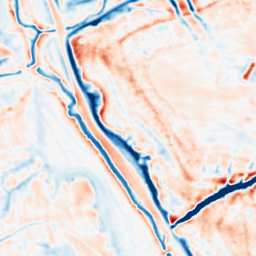
Category: multiscale
Decomposition family: dog
Decomposition parameters: sigma_low: 1
sigma_high: 5
Upsampling method: regularized
Upsampling parameters: scale: 4
lambda_reg: 0.001
Upsampling scale: 4